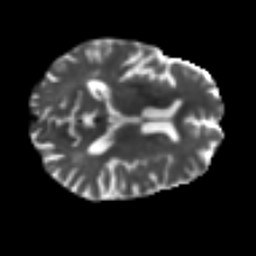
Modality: T2w
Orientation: axial
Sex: male
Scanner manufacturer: ge
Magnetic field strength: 3 T
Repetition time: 7 s
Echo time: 0.08 s